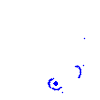
Particle: proton